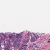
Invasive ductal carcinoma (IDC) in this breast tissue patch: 0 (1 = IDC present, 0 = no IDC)